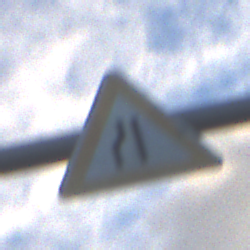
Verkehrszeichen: EinseitigVerengteFahrbahnLinks
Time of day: SunriseSunset
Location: Outdoor (Suburban)
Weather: PartlyCloudy
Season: NotSpecified
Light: Natural